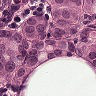
Metastatic tissue present: yes